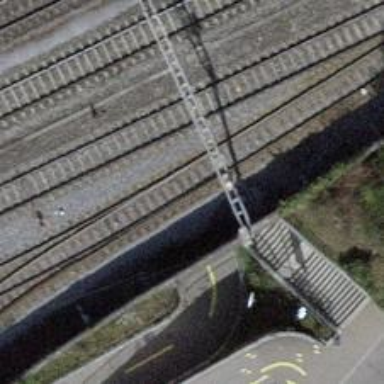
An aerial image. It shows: Single track railway in yard.